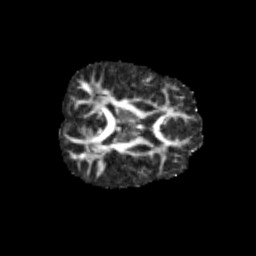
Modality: FA
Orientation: axial
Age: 11
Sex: male
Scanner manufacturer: siemens
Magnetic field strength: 3 T
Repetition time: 3.8 s
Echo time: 0.07 s